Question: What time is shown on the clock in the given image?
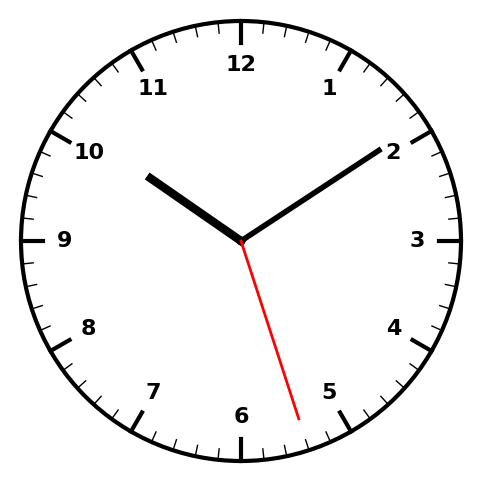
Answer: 10:09:27